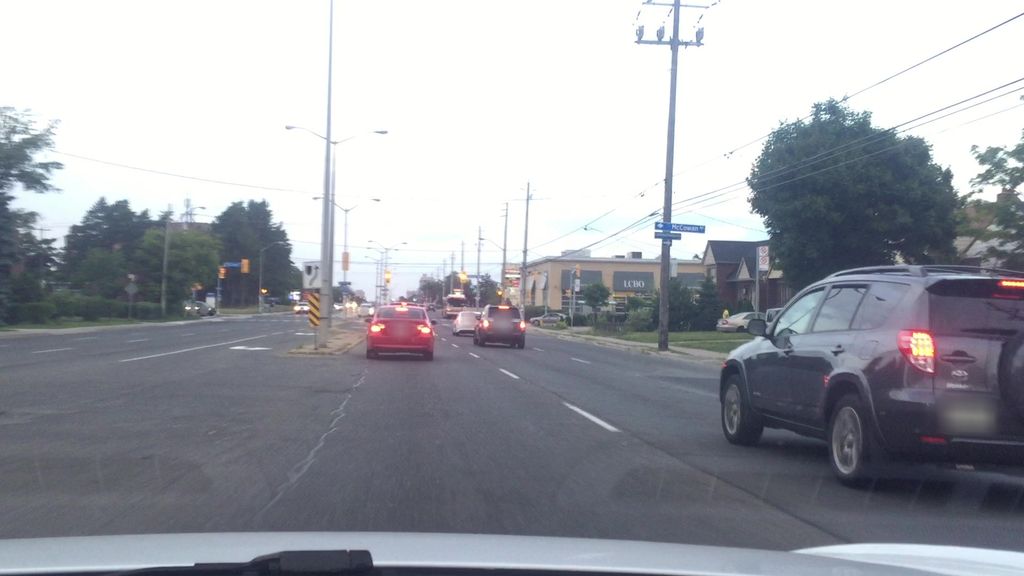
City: toronto